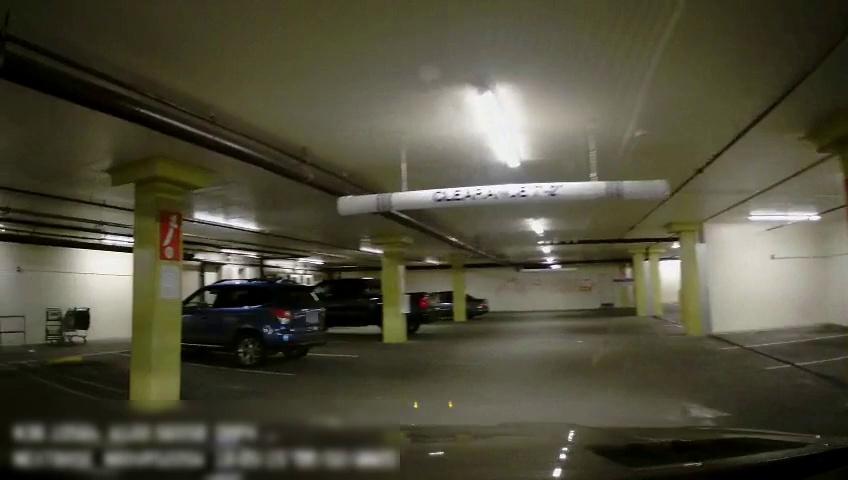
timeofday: Dusk/Dawn/Twilight
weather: Other
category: Drivable Space
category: Vehicles | Car
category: Vehicles | Truck
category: Vehicles | SUV